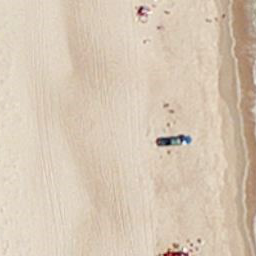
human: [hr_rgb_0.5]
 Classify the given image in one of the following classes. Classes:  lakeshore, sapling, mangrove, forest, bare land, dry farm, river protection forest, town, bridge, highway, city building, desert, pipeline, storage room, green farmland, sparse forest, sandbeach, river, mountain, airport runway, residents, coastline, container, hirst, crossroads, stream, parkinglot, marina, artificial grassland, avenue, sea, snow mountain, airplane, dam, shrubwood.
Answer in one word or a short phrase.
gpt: sandbeach